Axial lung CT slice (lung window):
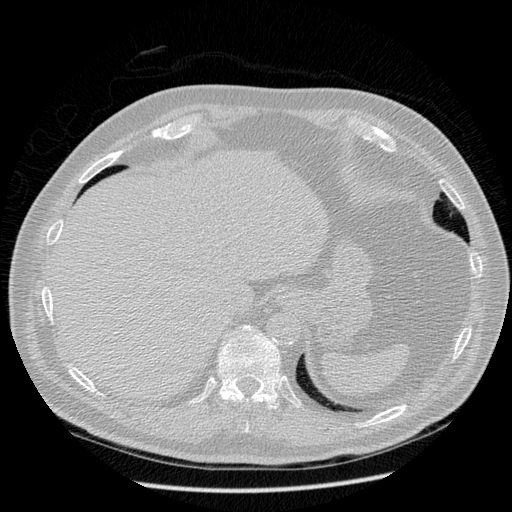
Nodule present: no